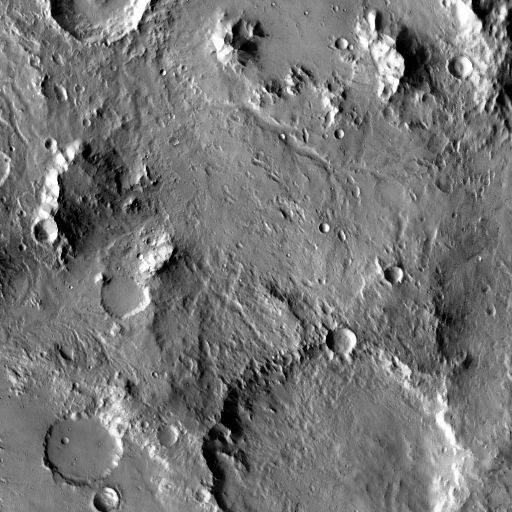
Crater classes present: Background, Other, Layered, Secondary